Question: After more research and still no solution, I am adding a substantial edit as well as a link to the .shp file.
<URL>
I have a SpatialPolygonsDataFrame that contains 9 polygons, each of which also contains multiple nested polygons - the 'holes'. The summary of the data are here.
'''
> summary(data)
Object of class SpatialPolygonsDataFrame
Coordinates:
min max
x 483298.9 643204.4
y <PHONE>.<PHONE>.3
Is projected: TRUE
proj4string :
[+proj=utm +zone=12 +datum=WGS84 +units=m +no_defs +ellps=WGS84 +towgs84=0,0,0]
Data attributes:
Id IndID
Min. :0 BHS_011_A:1
1st Qu.:0 BHS_015_A:1
Median :0 BHS_083_A:1
Mean :0 BHS_089_A:1
3rd Qu.:0 BHS_091_A:1
Max. :0 BHS_129_A:1
(Other) :3
'''
A sample of the 'structure' of the data is below.
'''
Formal class 'SpatialPolygonsDataFrame' [package "sp"] with 5 slots
..@ data :'data.frame': 9 obs. of 2 variables:
.. ..$ Id : int [1:9] 0 0 0 0 0 0 0 0 0
.. ..$ IndID: Factor w/ 9 levels "BHS_011_A","BHS_015_A",..: 1 2 3 4 5 6 7 8 9
..@ polygons :List of 9
.. ..$ :Formal class 'Polygons' [package "sp"] with 5 slots
.. .. .. ..@ Polygons :List of 5
.. .. .. .. ..$ :Formal class 'Polygon' [package "sp"] with 5 slots
.. .. .. .. .. .. ..@ labpt : num [1:2] 5<PHONE>
.. .. .. .. .. .. ..@ area : num 76614017
.. .. .. .. .. .. ..@ hole : logi FALSE
.. .. .. .. .. .. ..@ ringDir: int 1
.. .. .. .. .. .. ..@ coords : num [1:287, 1:2] 5<PHONE> 5<PHONE> 506899 ...
.. .. .. .. .. .. .. ..- attr(*, "dimnames")=List of 2
.. .. .. .. .. .. .. .. ..$ : NULL
.. .. .. .. .. .. .. .. ..$ : chr [1:2] "x" "y"
.. .. .. .. ..$ :Formal class 'Polygon' [package "sp"] with 5 slots
.. .. .. .. .. .. ..@ labpt : num [1:2] 5<PHONE>
.. .. .. .. .. .. ..@ area : num <PHONE>
.. .. .. .. .. .. ..@ hole : logi TRUE
.. .. .. .. .. .. ..@ ringDir: int -1
.. .. .. .. .. .. ..@ coords : num [1:7, 1:2] 5<PHONE> 5<PHONE> 509412 ...
.. .. .. .. .. .. .. ..- attr(*, "dimnames")=List of 2
.. .. .. .. .. .. .. .. ..$ : NULL
.. .. .. .. .. .. .. .. ..$ : chr [1:2] "x" "y"
.. .. .. .. ..$ :Formal class 'Polygon' [package "sp"] with 5 slots
.. .. .. .. .. .. ..@ labpt : num [1:2] 5<PHONE>
.. .. .. .. .. .. ..@ area : num <PHONE>
.. .. .. .. .. .. ..@ hole : logi TRUE
.. .. .. .. .. .. ..@ ringDir: int -1
.. .. .. .. .. .. ..@ coords : num [1:10, 1:2] 5<PHONE> 5<PHONE> 515996 ...
.. .. .. .. .. .. .. ..- attr(*, "dimnames")=List of 2
.. .. .. .. .. .. .. .. ..$ : NULL
.. .. .. .. .. .. .. .. ..$ : chr [1:2] "x" "y"
'''
As seen in the example below (one of nine) the parent Polygon has multiple holes.
'''
data <- readOGR(".", "IndLineBuff")
plot(data[data$IndID == "MTG_005_A",])
'''

This is my first foray into the 'sp()', 'rgdal()', 'rgeos()', and other spatial packages and I have found a number of helpful posts regarding the use of operators to extract area, etc, but nonetheless, questions remain. While <URL> offers solutions that are close, I cannot seem to adapt the code to fit the needs described herein.
I want to obtain a SpatialPolygonsDataFrame that contains only the parent (biggest) polygon from each set of sublists (i.e. data@polygon). It seems like I should be able to either extract only the parent polygon or 'dissolve' the holes.
The final out come would be 9 polygons, each the parent of the 9 lists, that I could export as an ESRI shapefile.
Any suggestions would be appreciated.
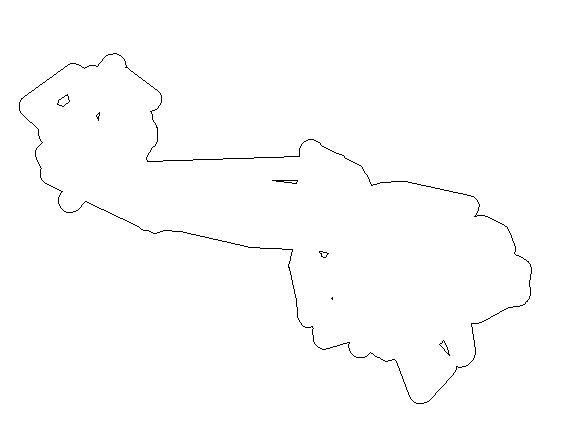
Answer: The following hack might work:
'''
data@polygons = lapply(data@polygons, function(x) { x@Polygons = x@Polygons[1]; x})
plot(data[data$IndID == "MTG_005_A",])
'''
In your case, it seems you've buffered linear features or so, and want to get rid of the holes in polygons resulting. Each of the 9 polygons seems to consist of the main polygon followed by a set of wholes. The function selects the first of this list, returning the list-of-lists required. To understand the class structure, study '?"SpatialPolygons-class"', '?"Polygons-class"' and '?"Polygon-class"' carefully.